Aerial crown-view tile of a tropical tree (Barro Colorado Island, Panama), acquired 20241216:
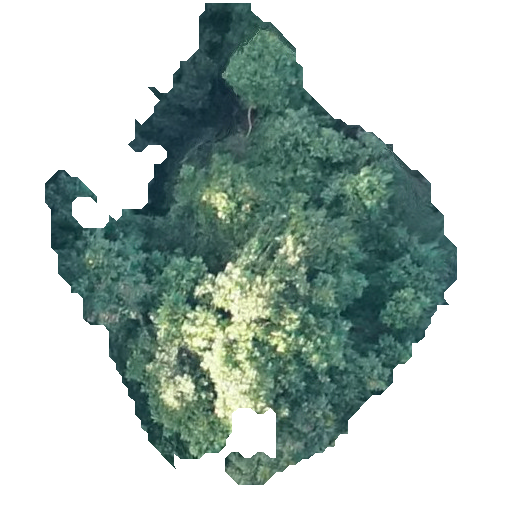
Species: Hieronyma alchorneoides
GBIF accepted scientific name: Hieronyma alchorneoides
Crown area: 160.94 m²